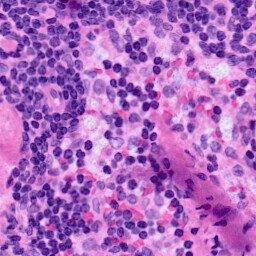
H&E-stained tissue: LymphNode